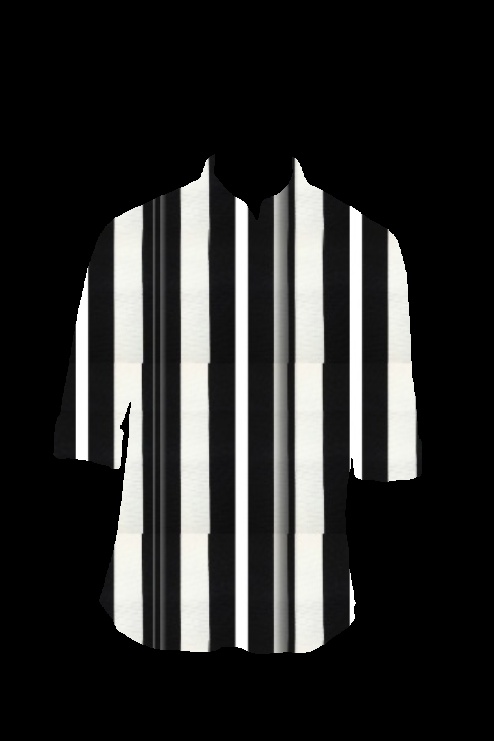
black white stripe tee